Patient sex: M
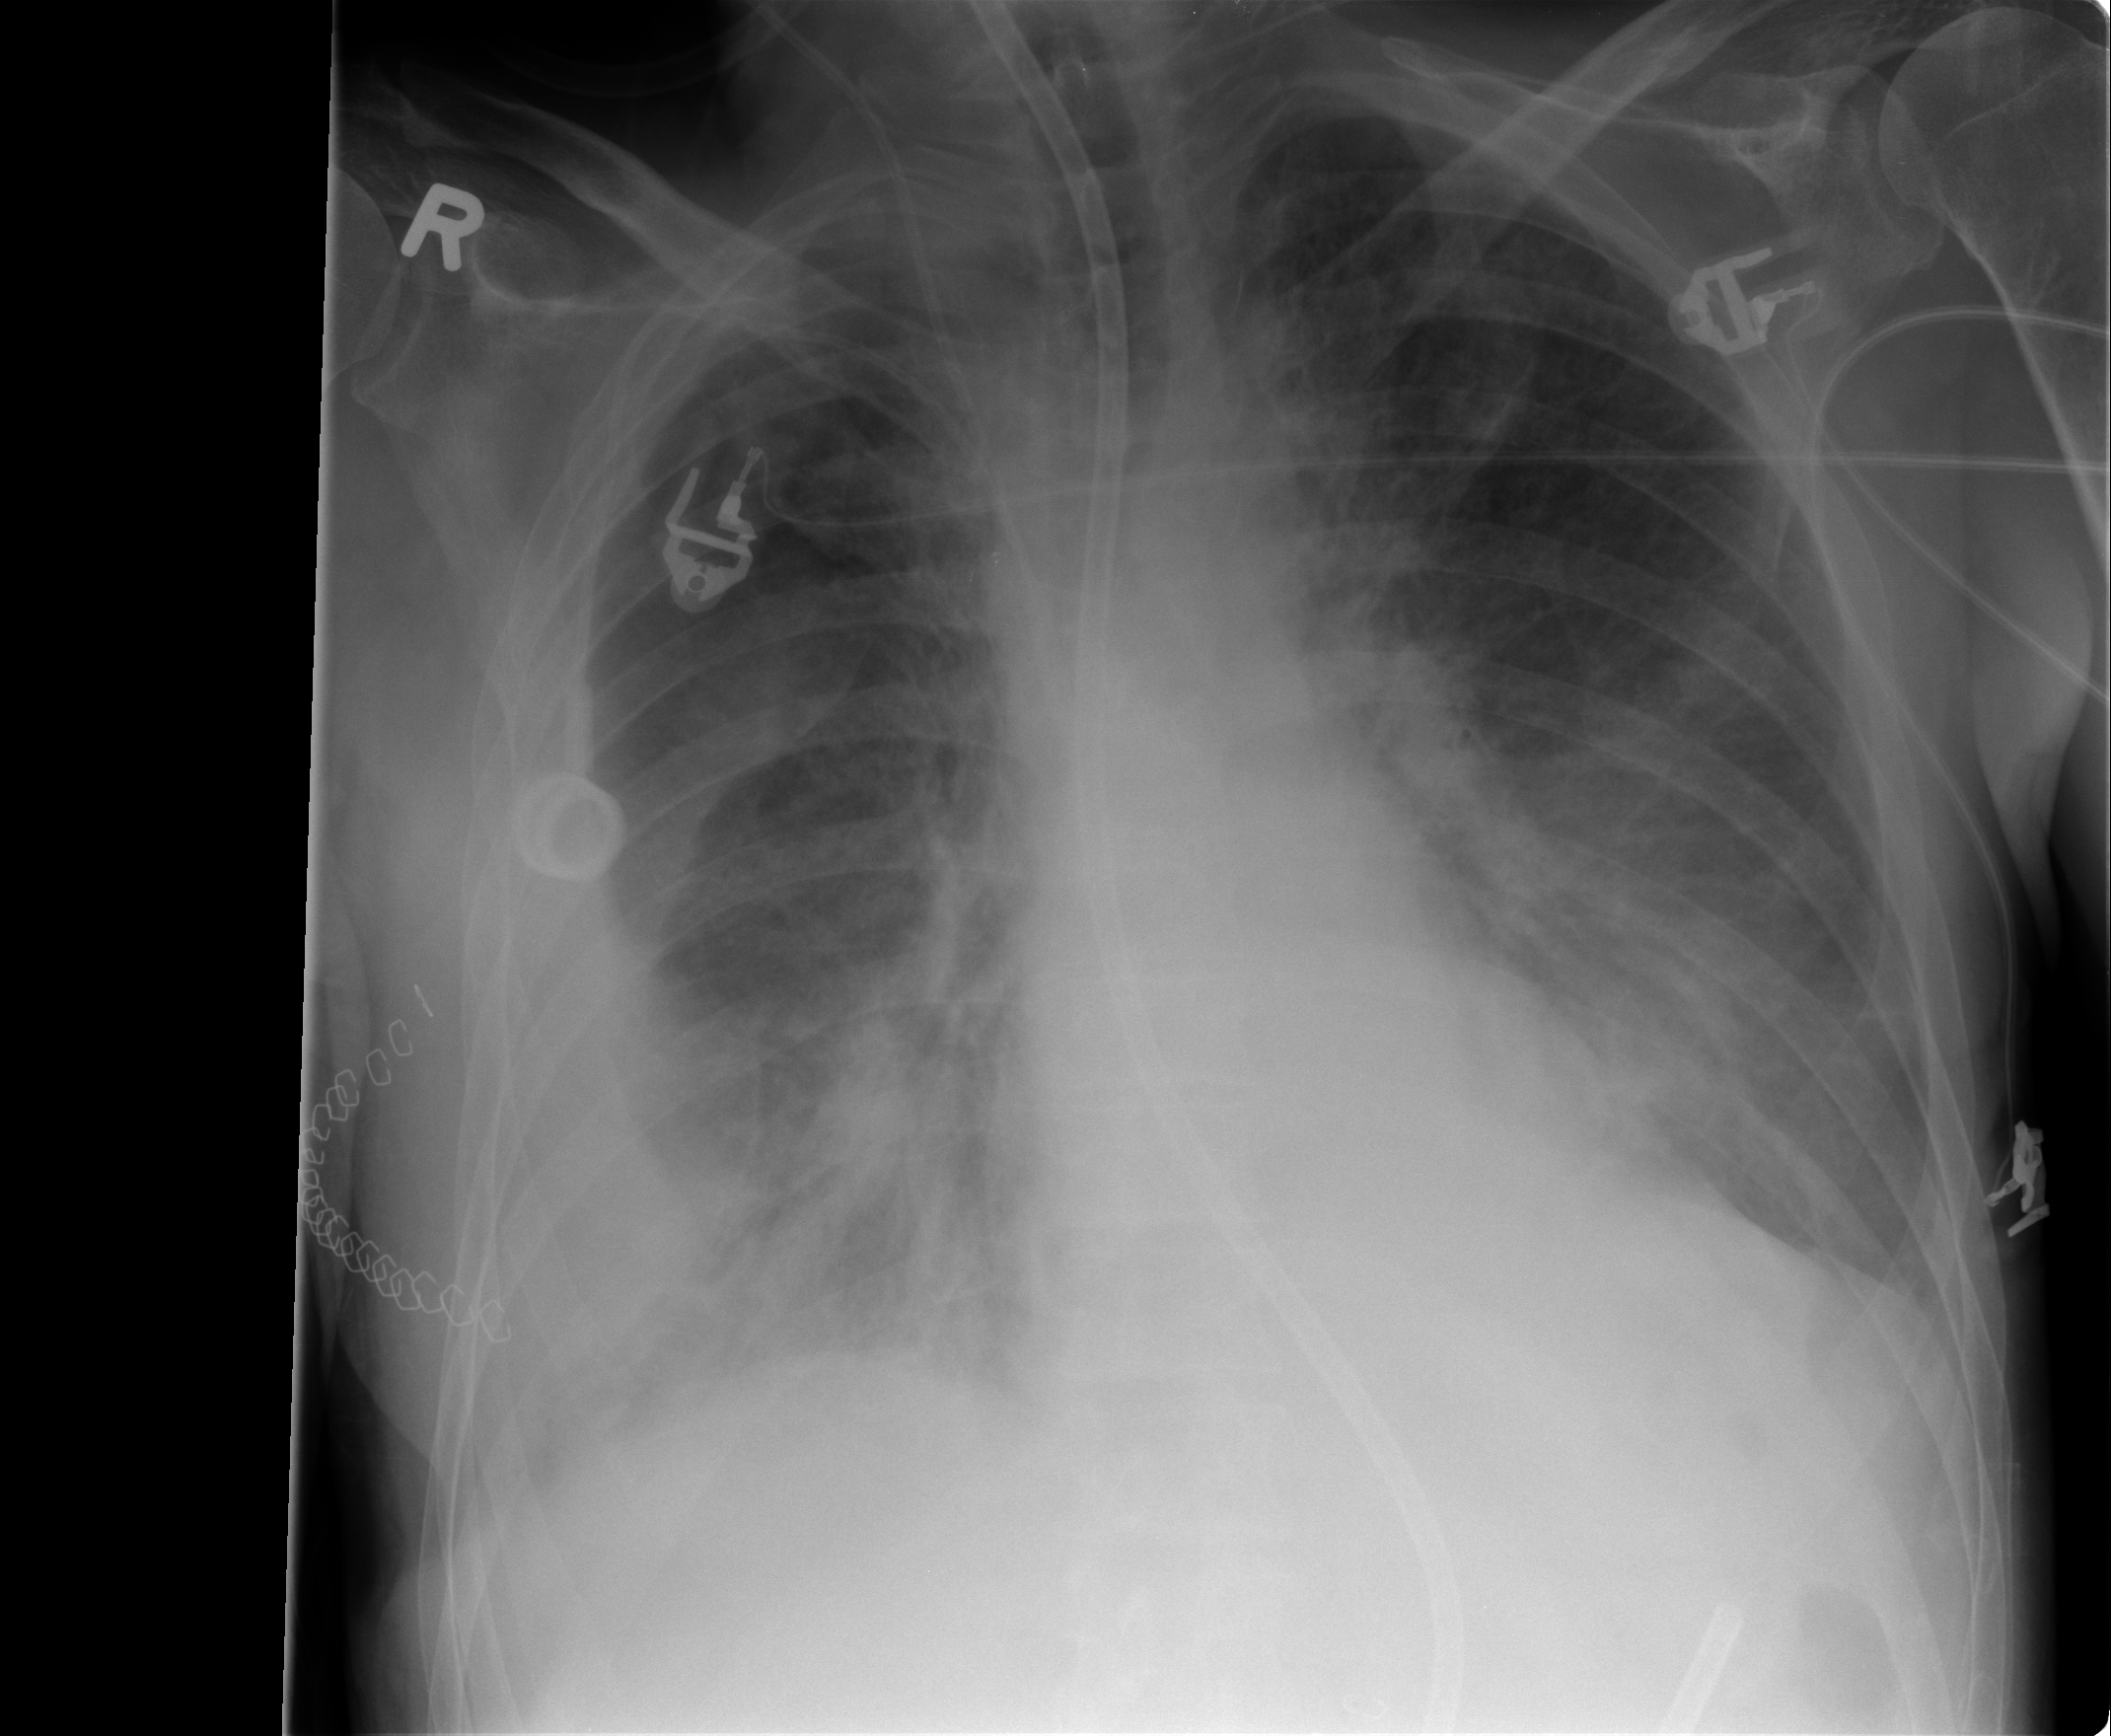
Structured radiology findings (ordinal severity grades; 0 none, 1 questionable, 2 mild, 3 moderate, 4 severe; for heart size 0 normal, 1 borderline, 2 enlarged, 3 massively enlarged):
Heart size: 0
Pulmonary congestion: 2
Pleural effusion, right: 2
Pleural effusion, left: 0
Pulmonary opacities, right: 3
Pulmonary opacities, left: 2
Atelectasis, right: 3
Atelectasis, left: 2